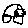
Label: car